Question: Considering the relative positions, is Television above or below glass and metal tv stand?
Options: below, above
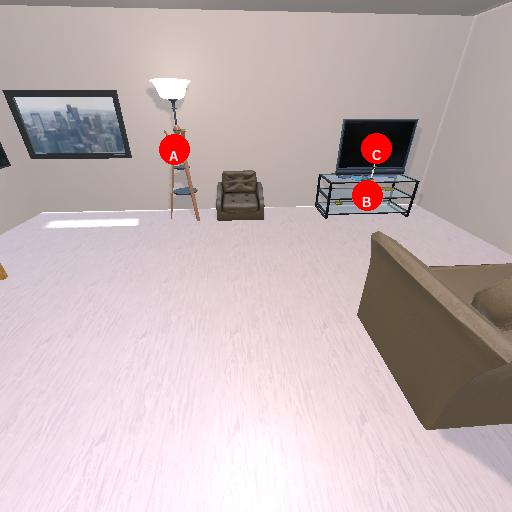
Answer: below